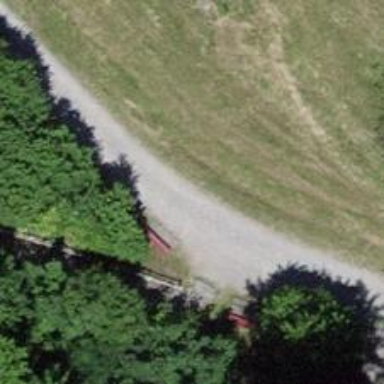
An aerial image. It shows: Red bench.